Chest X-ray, AP view. Patient: 47 years old, sex F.
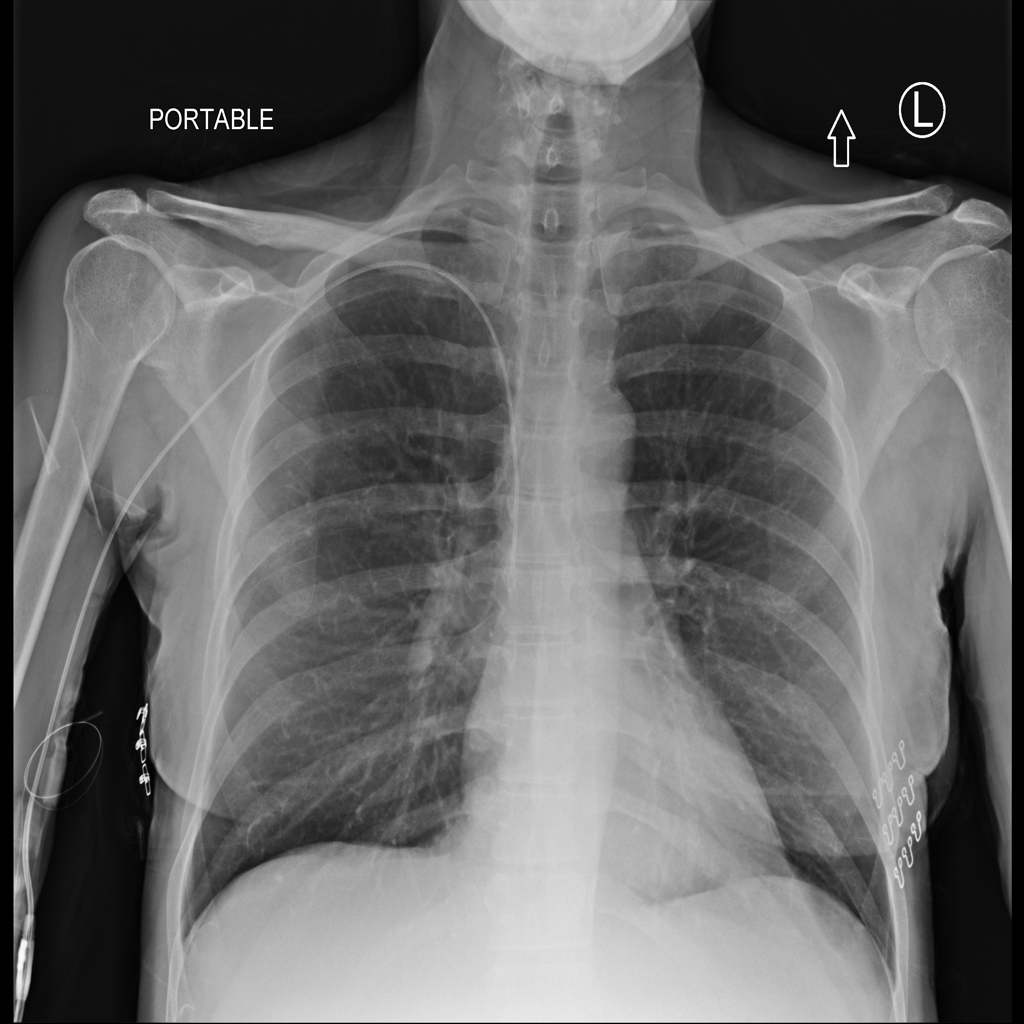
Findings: No Finding